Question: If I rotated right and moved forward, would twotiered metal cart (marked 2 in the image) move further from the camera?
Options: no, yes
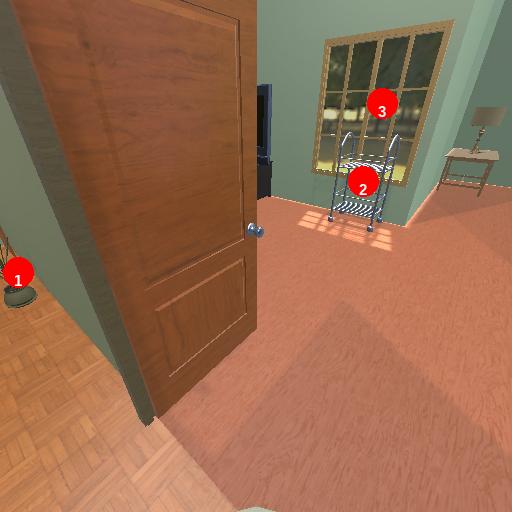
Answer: no